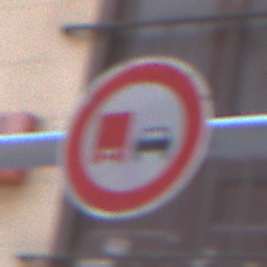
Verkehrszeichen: UeberholverbotKraftfahrzeuge
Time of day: MorningAfternoon
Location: Outdoor (Urban)
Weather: PartlyCloudy
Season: NotSpecified
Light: Natural